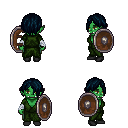
a pixel art fantasy rpg character, female body template, orc, green skin, green robe, teal pants, raven bangs hairstyle, white cloth bandages, black shoes, shield, four views (front, back, left, right), 2x2 character sprite sheet, small pixel art, hard edges, no anti-aliasing